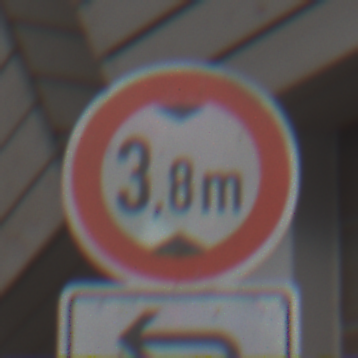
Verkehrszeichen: TatsaechlicheHoehe
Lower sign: RichtungsangabeDurchPfeile2
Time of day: MorningAfternoon
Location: Roofed (Urban)
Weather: PartlyCloudy
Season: NotSpecified
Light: Natural